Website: bh-photo
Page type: receipt
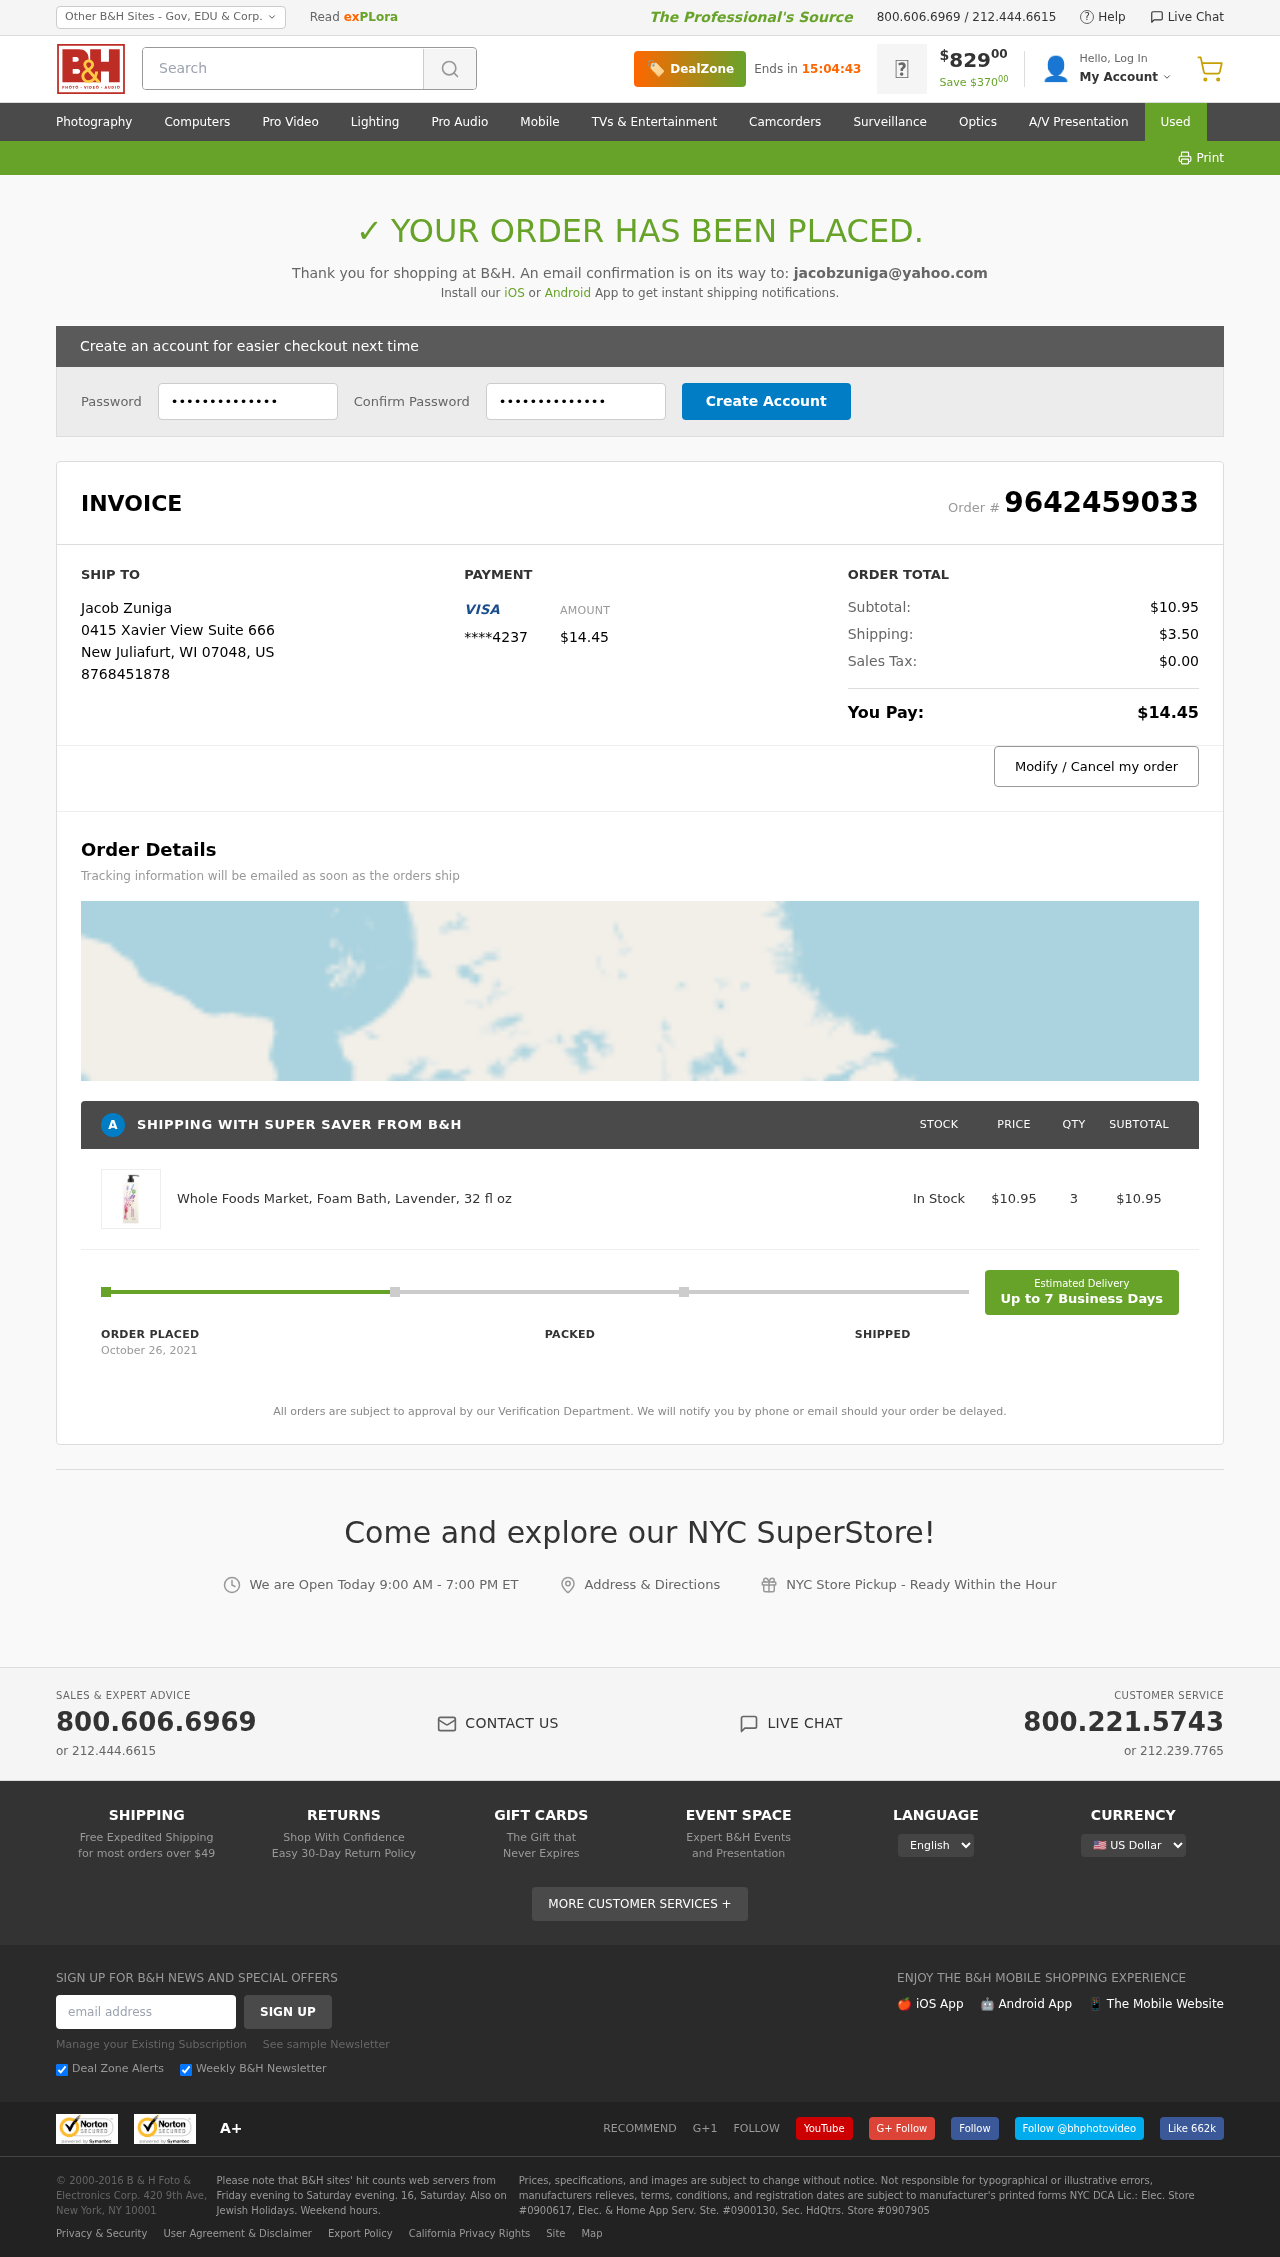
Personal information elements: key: PII_CARD_LAST4
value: ****4237
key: PII_CITY
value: New Juliafurt
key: PII_COUNTRY_CODE
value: US
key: PII_EMAIL
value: jacobzuniga@yahoo.com
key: PII_FULLNAME
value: Jacob Zuniga
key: PII_PHONE
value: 8768451878
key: PII_POSTCODE
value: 07048
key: PII_STATE_ABBR
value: WI
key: PII_STREET
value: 0415 Xavier View Suite 666
Product elements: key: PRODUCT1_NAME
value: Whole Foods Market, Foam Bath, Lavender, 32 fl oz
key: PRODUCT1_PRICE
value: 10.95
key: PRODUCT1_QUANTITY
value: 3
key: PRODUCT1_SUBTOTAL
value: $10.95
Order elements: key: ORDER_ID
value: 9642459033
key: ORDER_TOTAL
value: $14.45
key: ORDER_SUBTOTAL
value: $10.95
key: ORDER_SHIPPING_COST
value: $3.50
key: ORDER_TAX
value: $0.00
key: ORDER_DATE
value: October 26, 2021
Search elements: key: HEADER_SEARCH
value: Search